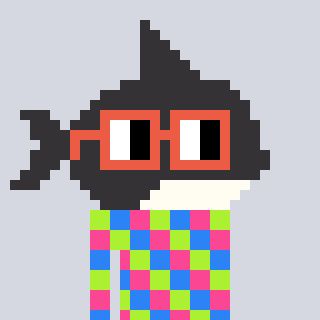
a pixel art character with square orange glasses, a orca-shaped head and a teal-colored body on a cool background